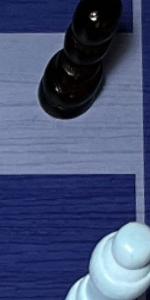
Label: Empty